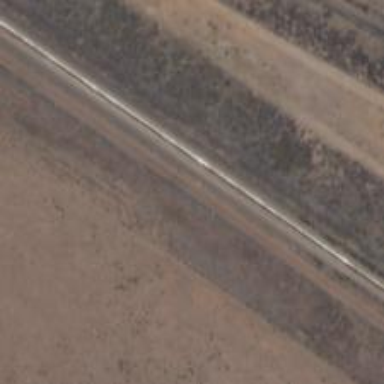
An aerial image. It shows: Railway track.